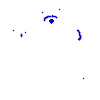
Particle: pion